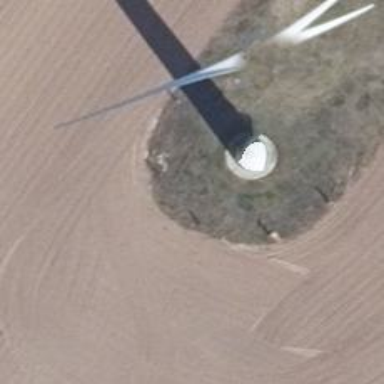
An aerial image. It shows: Wind generator powered by horizontal axis wind turbine.